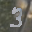
Label: 3